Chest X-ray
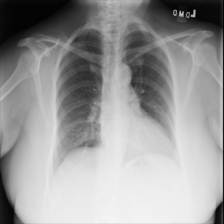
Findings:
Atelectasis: negative
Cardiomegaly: positive
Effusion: negative
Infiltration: negative
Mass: negative
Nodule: negative
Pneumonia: negative
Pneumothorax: negative
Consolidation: negative
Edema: negative
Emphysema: negative
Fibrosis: negative
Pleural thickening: negative
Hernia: negative